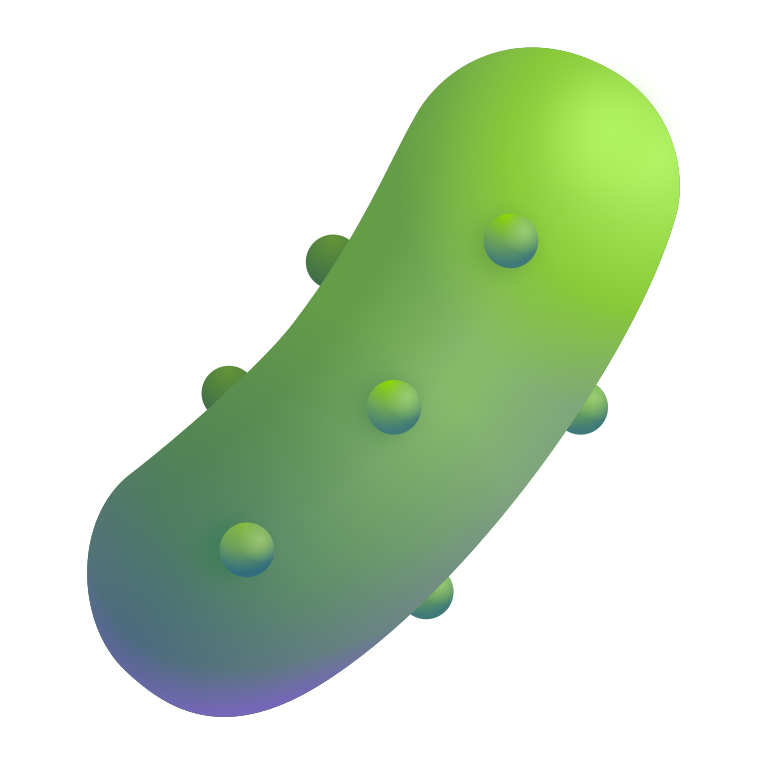
cucumber color